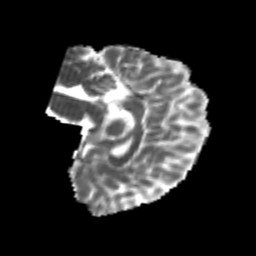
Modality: MD
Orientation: sagittal
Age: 21
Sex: female
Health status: healthy
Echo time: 0.074 s